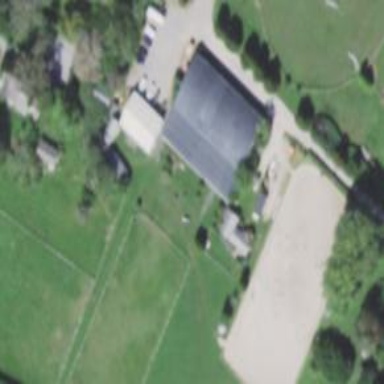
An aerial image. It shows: Rural barn.